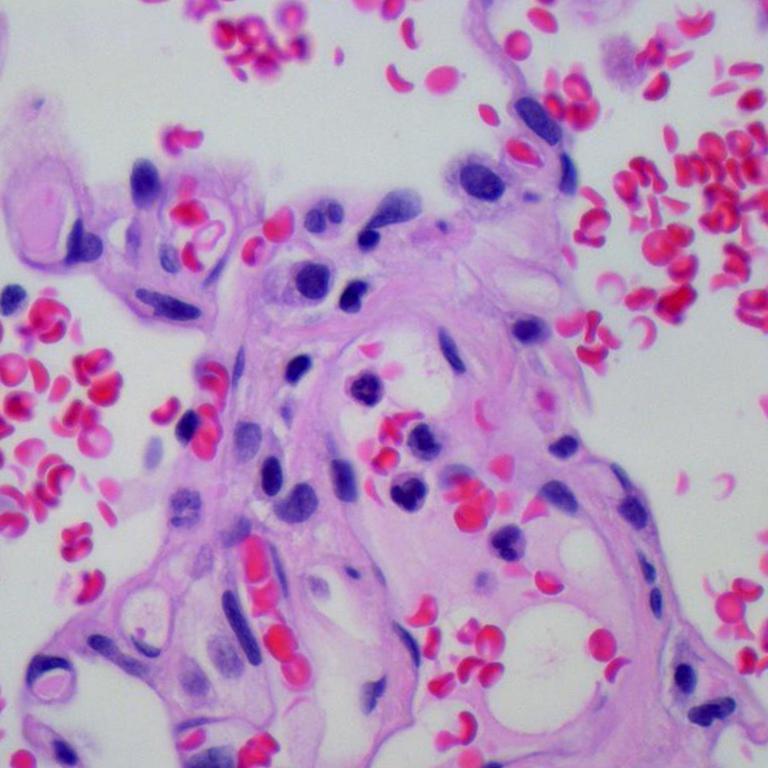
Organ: lung
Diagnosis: benign